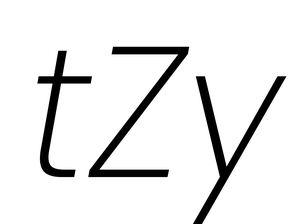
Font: Poppins-ExtraLightItalic